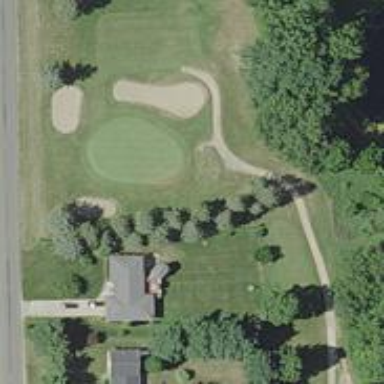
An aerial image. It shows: Golf hole.